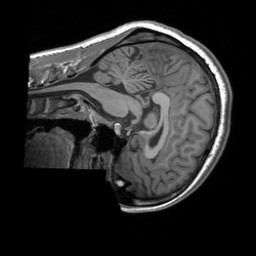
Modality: T1w
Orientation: sagittal
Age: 27
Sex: female
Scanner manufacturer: siemens
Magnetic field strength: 3 T
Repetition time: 1.9 s
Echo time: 0.00252 s